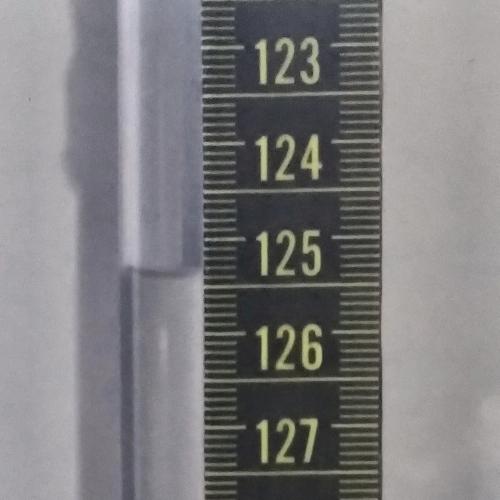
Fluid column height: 125.4 cm